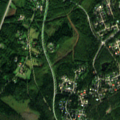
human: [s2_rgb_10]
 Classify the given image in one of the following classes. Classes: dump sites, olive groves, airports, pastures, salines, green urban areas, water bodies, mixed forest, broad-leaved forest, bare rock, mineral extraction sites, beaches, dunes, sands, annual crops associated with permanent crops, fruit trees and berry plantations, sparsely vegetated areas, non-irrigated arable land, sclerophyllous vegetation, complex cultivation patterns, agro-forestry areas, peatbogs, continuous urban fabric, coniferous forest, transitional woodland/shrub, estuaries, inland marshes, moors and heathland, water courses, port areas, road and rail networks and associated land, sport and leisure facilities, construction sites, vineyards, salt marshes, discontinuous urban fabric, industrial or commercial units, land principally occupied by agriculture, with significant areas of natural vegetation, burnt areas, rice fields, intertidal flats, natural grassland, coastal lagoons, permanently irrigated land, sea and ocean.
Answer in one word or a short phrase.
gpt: discontinuous urban fabric, broad-leaved forest, coniferous forest, mixed forest